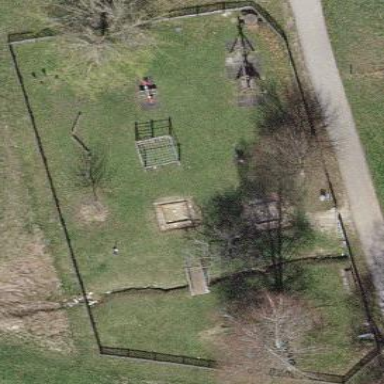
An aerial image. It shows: Playground area for leisure land.